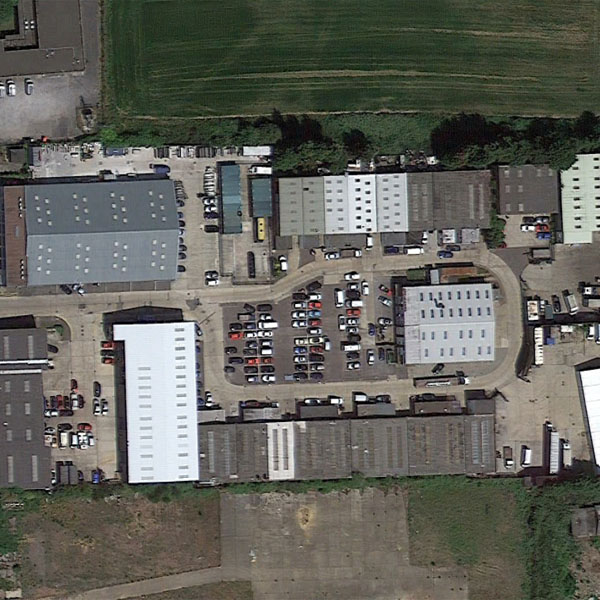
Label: Industrial